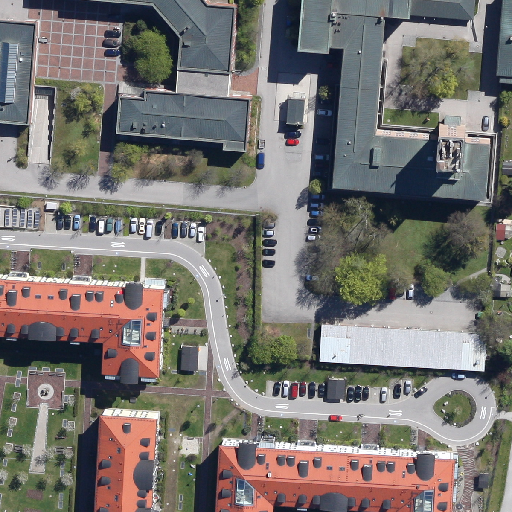
Referring expression: van in the parking area